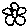
Label: flower